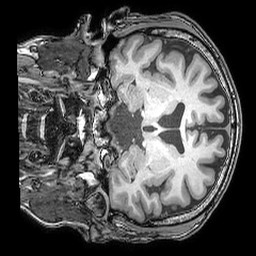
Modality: T1w
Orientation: coronal
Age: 41
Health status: ill
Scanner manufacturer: philips
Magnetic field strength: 3 T
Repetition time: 0.007 s
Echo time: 0.0035 s